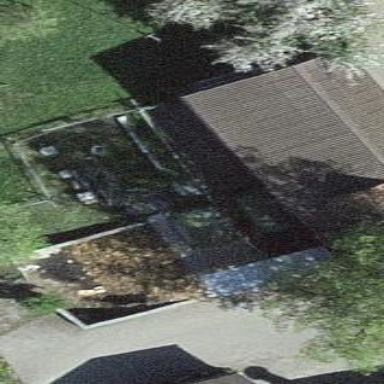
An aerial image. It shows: Barn.